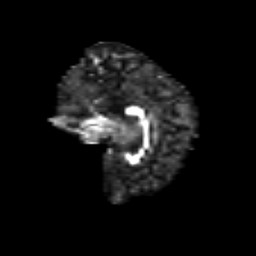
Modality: FA
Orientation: sagittal
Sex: female
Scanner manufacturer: siemens
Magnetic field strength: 3 T
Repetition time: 5 s
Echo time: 0.071 s